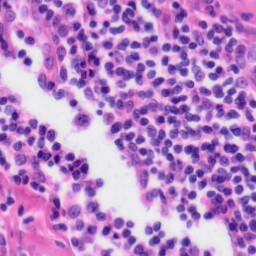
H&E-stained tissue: Tonsil